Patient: sex F, age 71
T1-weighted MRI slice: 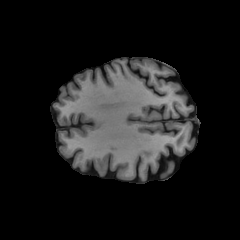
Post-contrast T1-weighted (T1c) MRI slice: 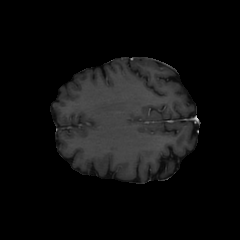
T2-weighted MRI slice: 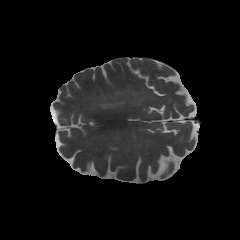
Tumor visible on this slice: no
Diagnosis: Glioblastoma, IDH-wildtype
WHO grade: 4